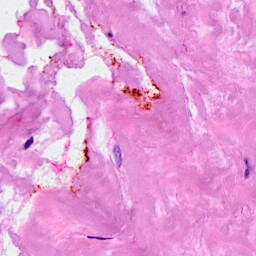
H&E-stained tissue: Breast